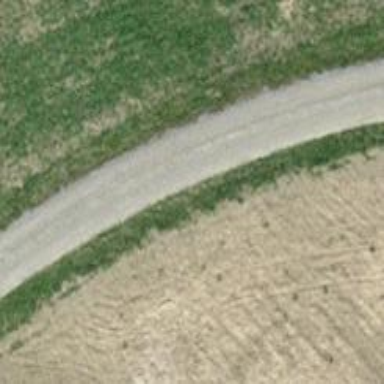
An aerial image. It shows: Track with pebblestone surface graded as grade3.